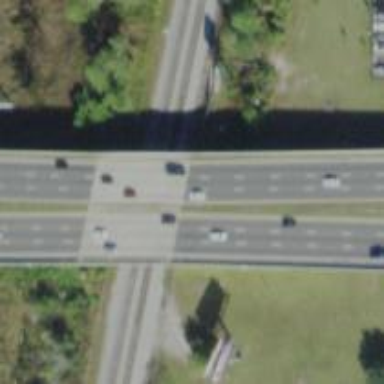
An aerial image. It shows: Primary highway bridge that is also expressway.